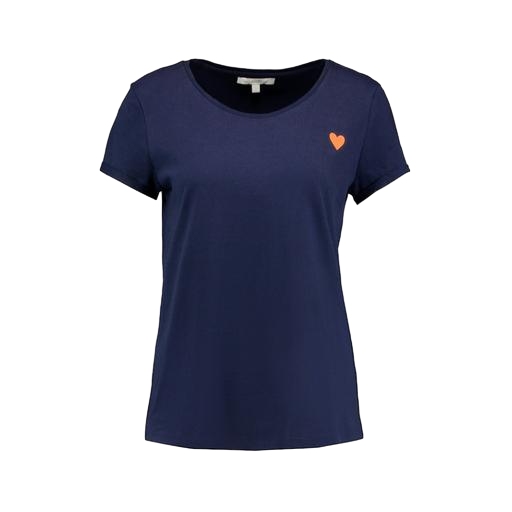
blue t-shirt only macy, woman's tshirt, navy tee, white background